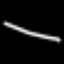
Label: line